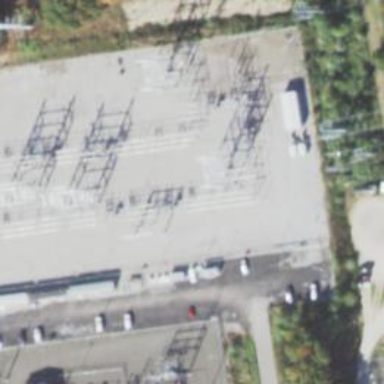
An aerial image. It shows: Switch for power supply.